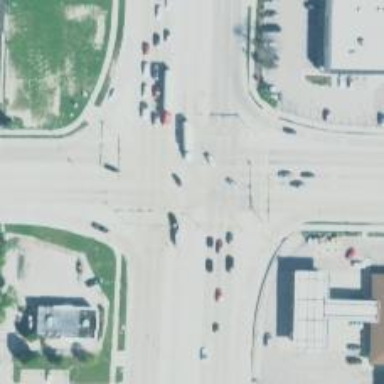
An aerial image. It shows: Uncontrolled crossing on the road.